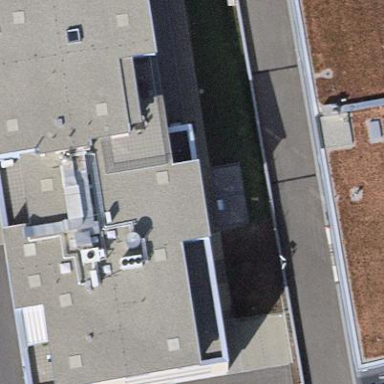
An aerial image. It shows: Veterinary building.